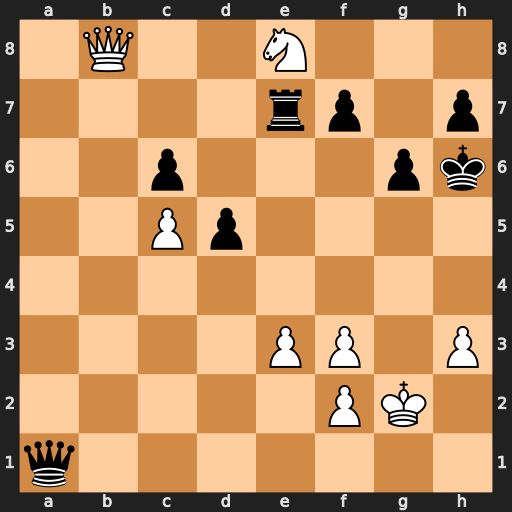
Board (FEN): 1Q2N3/4rp1p/2p3pk/2Pp4/8/4PP1P/5PK1/q7
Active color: w
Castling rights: -
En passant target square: -
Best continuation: Qf4+ g5 Qd6+ Re6 Qf8+ Kg6 Qg8+